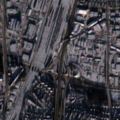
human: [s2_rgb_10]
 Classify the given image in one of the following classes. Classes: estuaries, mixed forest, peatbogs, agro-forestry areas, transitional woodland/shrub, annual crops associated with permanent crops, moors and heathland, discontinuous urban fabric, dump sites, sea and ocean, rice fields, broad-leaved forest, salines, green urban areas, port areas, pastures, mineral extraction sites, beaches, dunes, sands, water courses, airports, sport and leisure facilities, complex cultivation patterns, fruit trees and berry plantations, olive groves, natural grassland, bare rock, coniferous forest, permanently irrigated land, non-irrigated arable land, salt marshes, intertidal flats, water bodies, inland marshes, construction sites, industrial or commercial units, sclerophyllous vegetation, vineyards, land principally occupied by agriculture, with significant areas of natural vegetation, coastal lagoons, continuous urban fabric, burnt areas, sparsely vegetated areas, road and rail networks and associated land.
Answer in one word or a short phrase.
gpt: discontinuous urban fabric, industrial or commercial units, water bodies